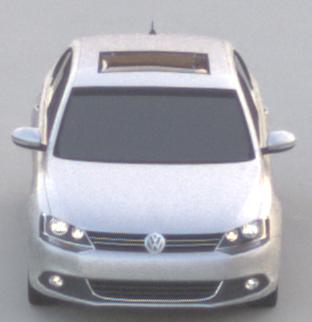
Make: VW
Model: Jetta 1.2 TSI
Detailed model: Jetta (IV)
Model produced from: 2011/01
Model produced until: 2014/08
Doors: 4
Color: white
Road condition: dry road
Daytime: sunrise or sunset
Contrast: low contrast